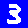
Digit: 3